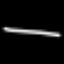
Label: line